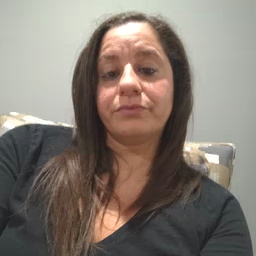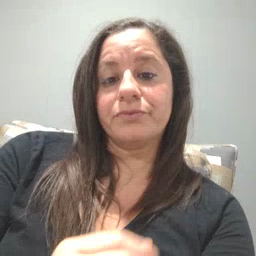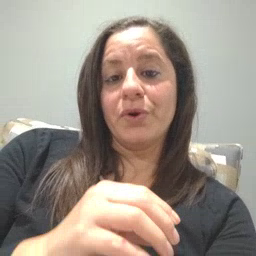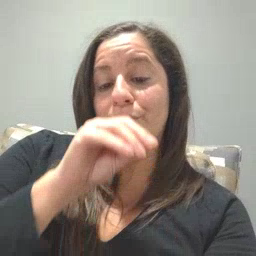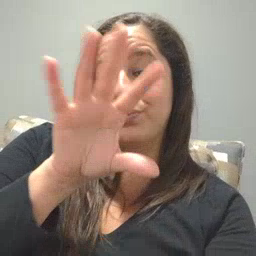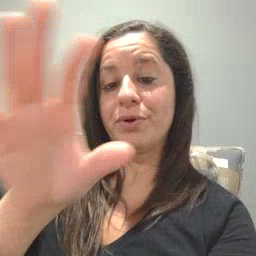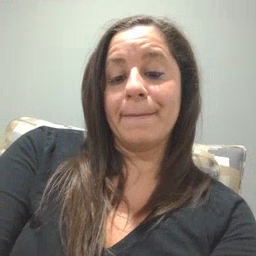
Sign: blow